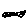
Label: fish